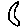
Label: moon